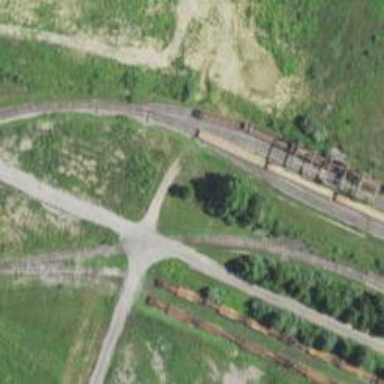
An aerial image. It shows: Abandoned railway spur.